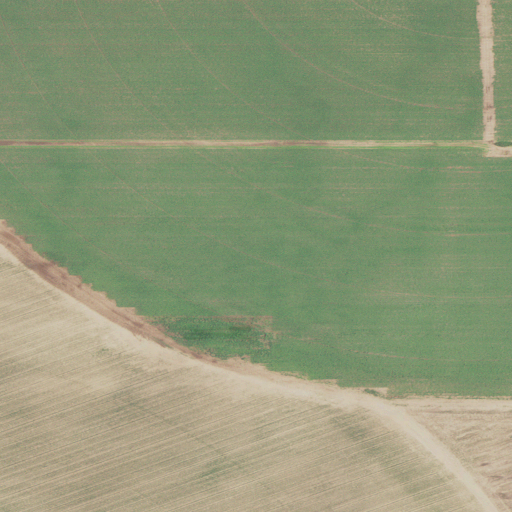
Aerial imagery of island in Missouri named Cagle Island containing only cultivated crops